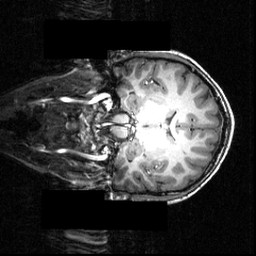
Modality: T1w
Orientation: coronal
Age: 12
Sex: female
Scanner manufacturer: siemens
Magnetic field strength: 3.951 T
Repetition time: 1.5 s
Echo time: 0.00335 s